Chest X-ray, AP view. Patient: 38 years old, sex F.
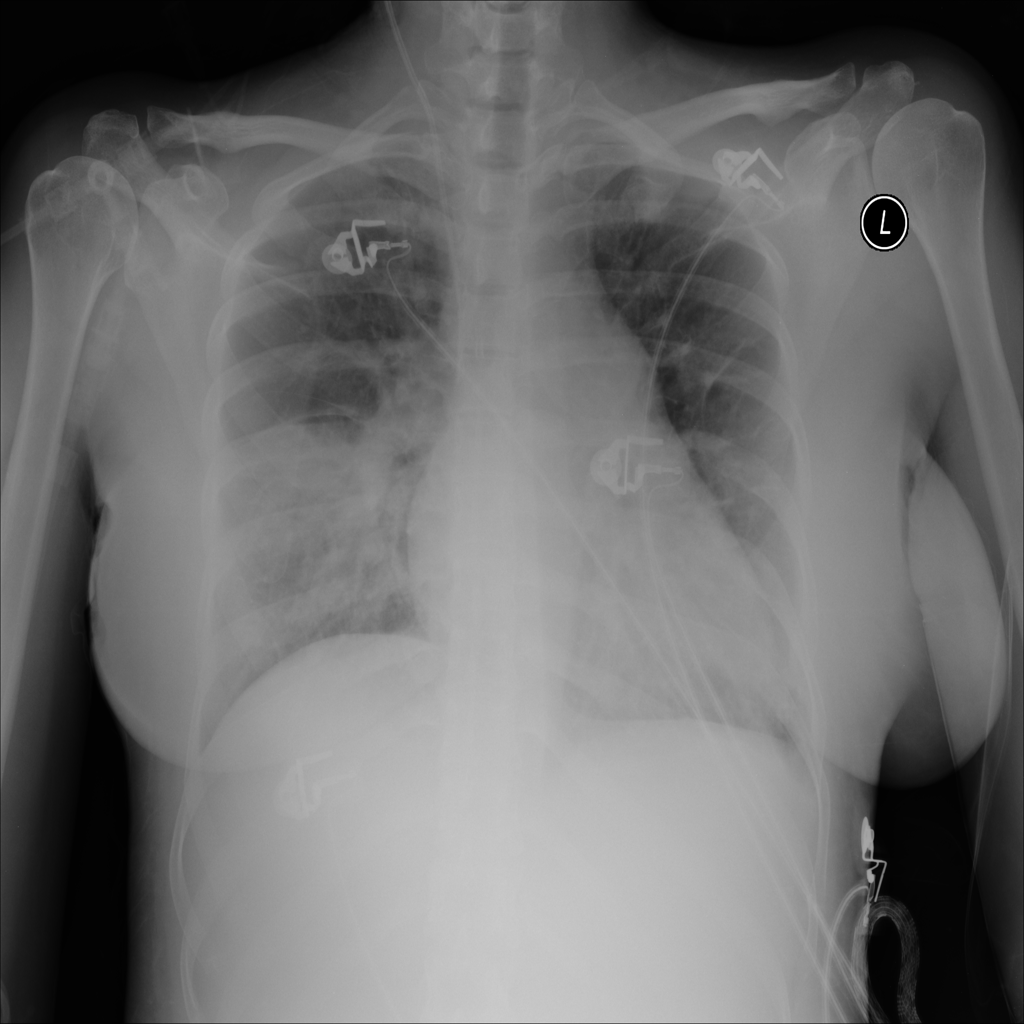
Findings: Atelectasis, Infiltration